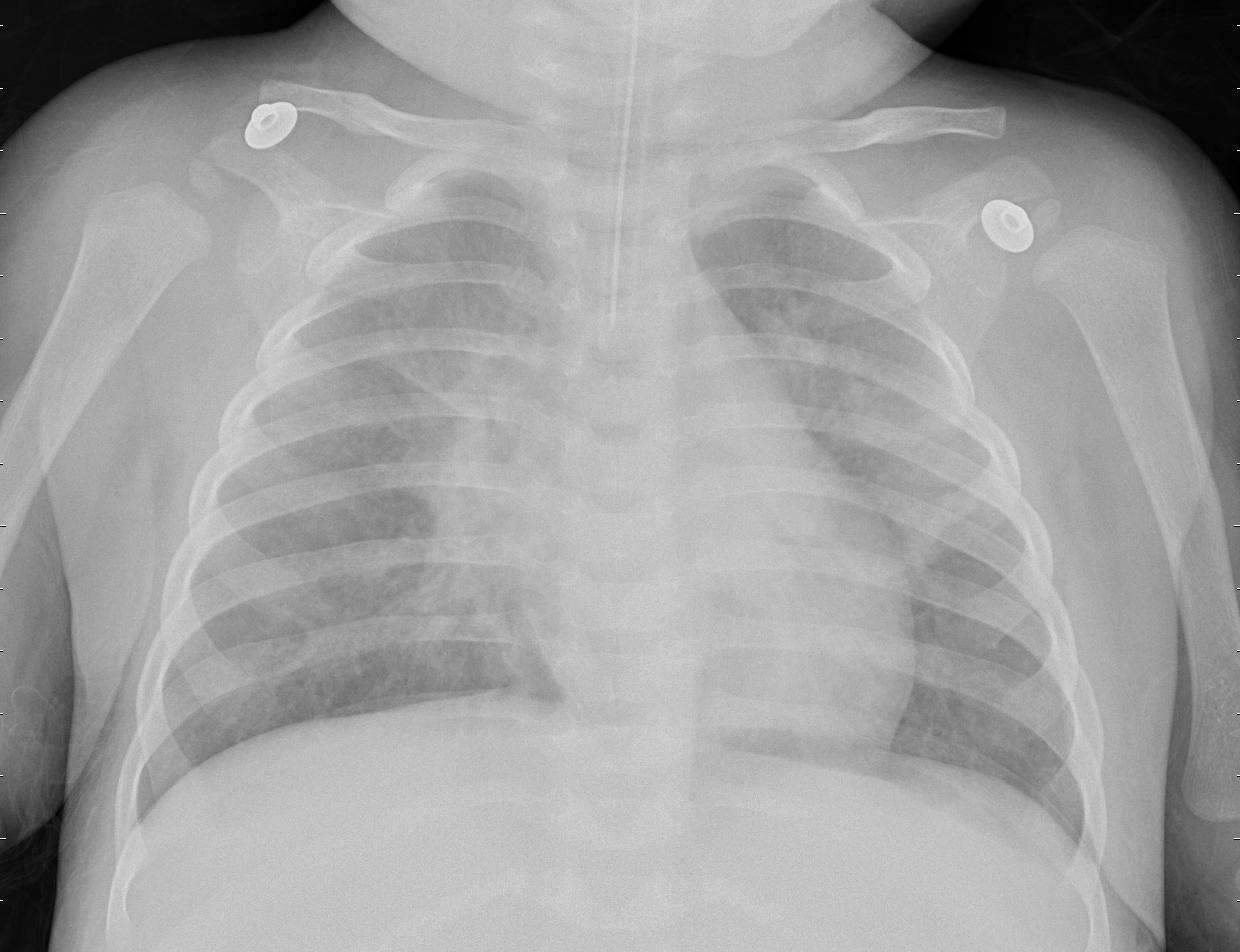
Diagnosis: PNEUMONIA